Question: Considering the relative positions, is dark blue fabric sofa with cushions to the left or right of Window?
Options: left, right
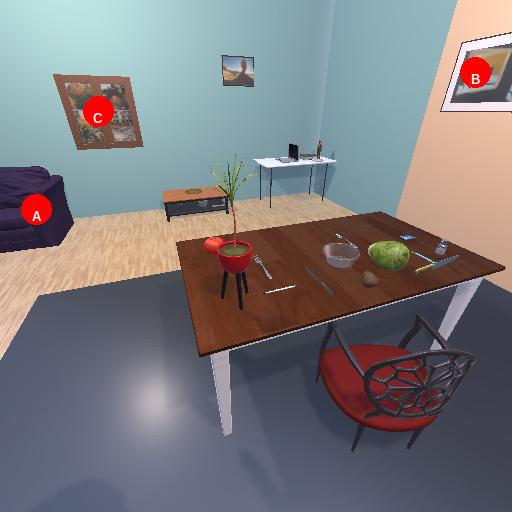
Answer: left